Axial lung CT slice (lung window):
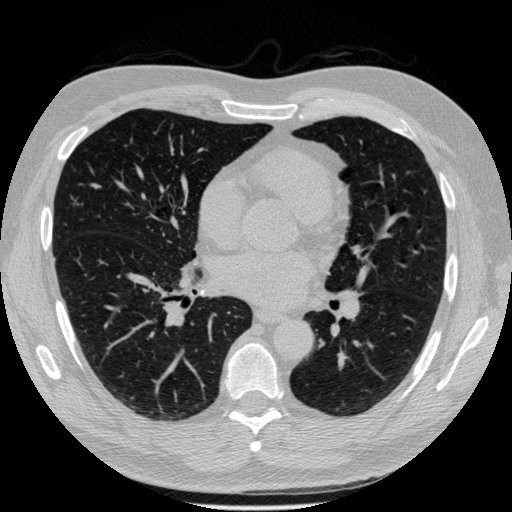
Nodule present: no